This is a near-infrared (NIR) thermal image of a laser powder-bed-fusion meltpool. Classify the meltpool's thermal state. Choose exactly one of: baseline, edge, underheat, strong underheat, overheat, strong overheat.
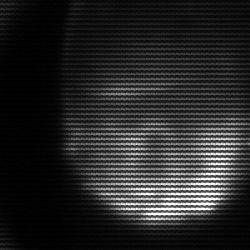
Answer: edge